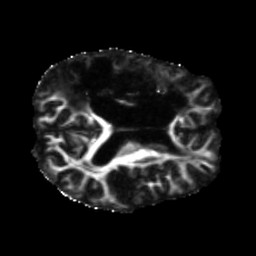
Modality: FA
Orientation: axial
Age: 56
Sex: male
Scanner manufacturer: siemens
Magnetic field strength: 3 T
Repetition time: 5.47 s
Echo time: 0.0854 s